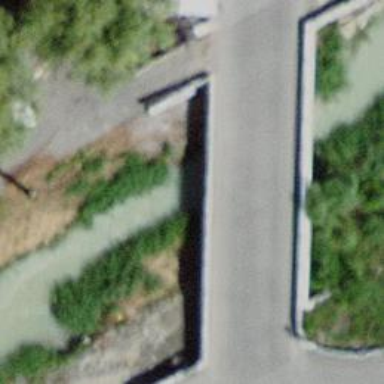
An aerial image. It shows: Tunnel passing under canal.